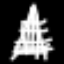
Label: The Eiffel Tower